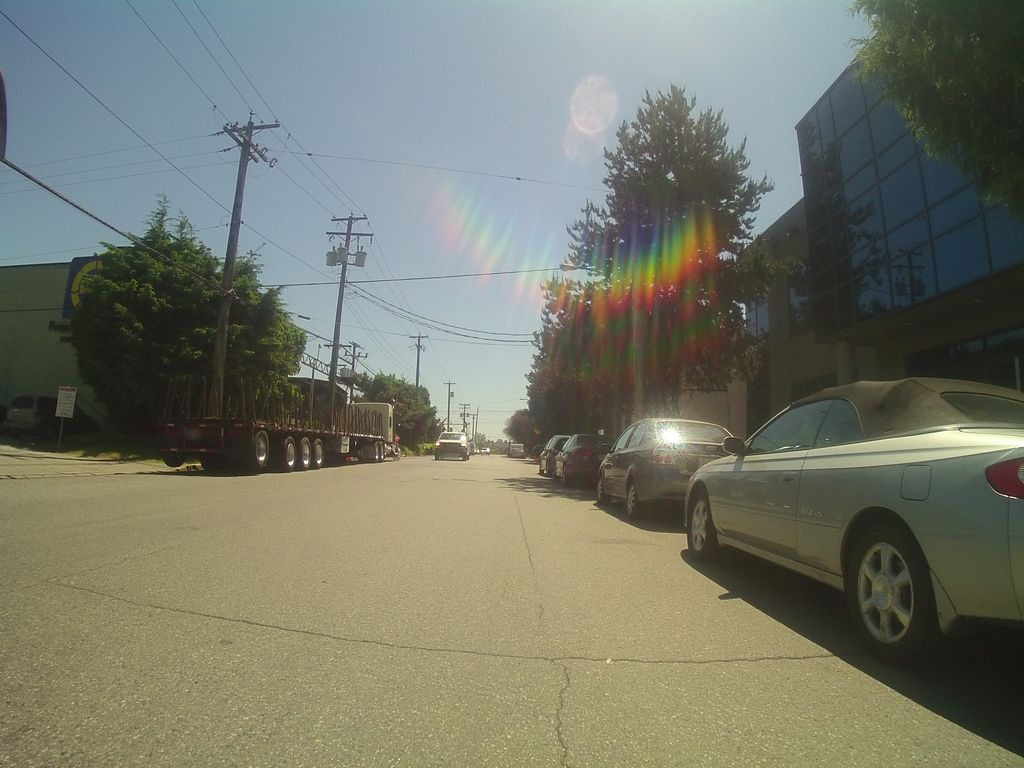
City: vancouver